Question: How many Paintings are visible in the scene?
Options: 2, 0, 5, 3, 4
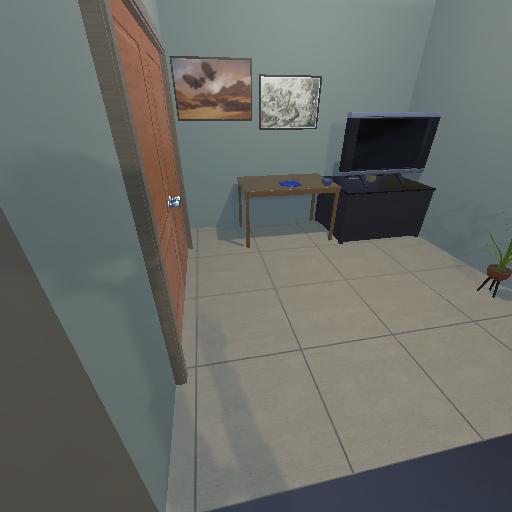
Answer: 2